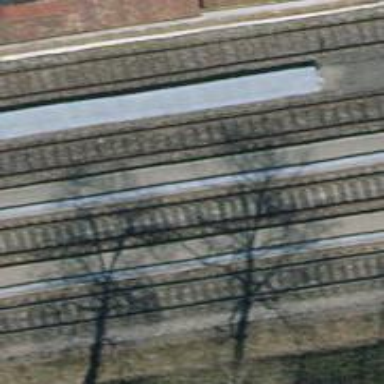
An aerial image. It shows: Public transport stop position along the railway.